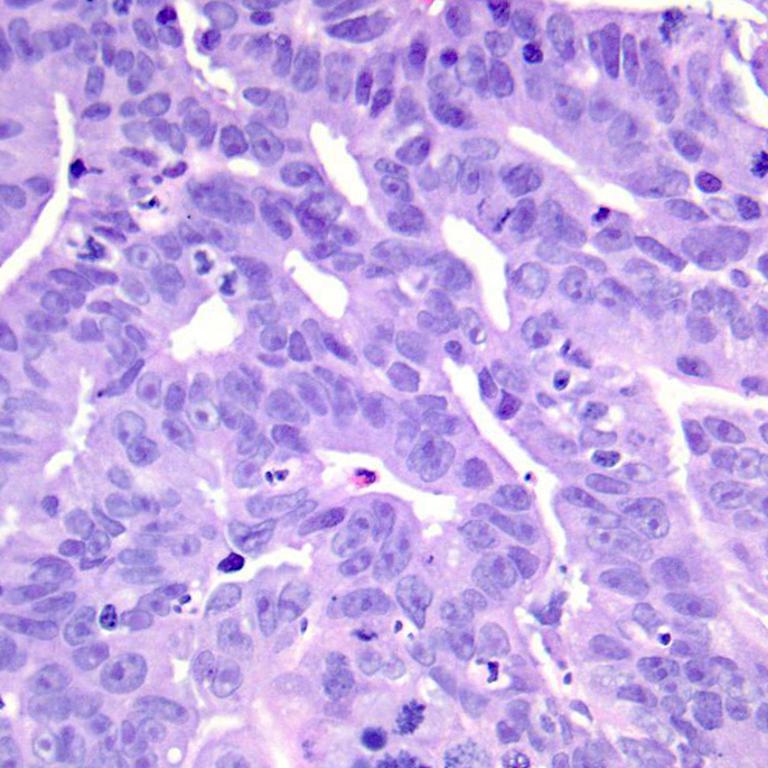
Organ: colon
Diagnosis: adenocarcinomas